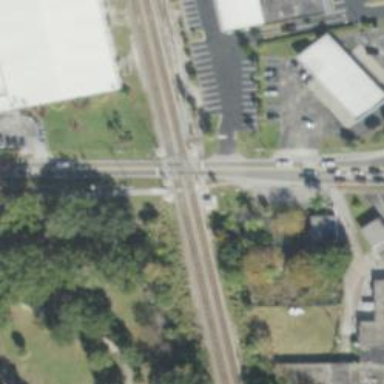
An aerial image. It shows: Railway crossing.